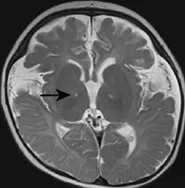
Brain magnetic resonance imaging. (a)
A symmetric point-like lamellar high signal in the posterior limb of the internal capsule and widened ventricles and extracerebral gaps on T2WI sequences.
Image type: radiology (mri)